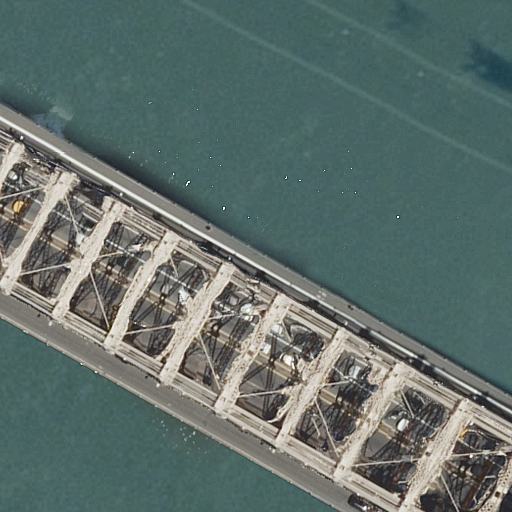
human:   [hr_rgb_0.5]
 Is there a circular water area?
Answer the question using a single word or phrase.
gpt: no

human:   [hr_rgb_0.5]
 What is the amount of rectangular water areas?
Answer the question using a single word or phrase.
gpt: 1

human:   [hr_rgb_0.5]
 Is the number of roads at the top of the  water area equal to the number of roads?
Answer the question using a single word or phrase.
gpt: no

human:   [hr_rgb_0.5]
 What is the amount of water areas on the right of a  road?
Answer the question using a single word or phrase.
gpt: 0

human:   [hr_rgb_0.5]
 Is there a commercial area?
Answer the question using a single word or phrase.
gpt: no

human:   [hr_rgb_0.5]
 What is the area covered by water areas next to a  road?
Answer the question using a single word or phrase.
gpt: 10623m2

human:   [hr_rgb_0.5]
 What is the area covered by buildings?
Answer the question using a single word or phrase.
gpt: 0m2

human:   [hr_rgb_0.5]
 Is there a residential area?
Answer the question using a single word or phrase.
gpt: no

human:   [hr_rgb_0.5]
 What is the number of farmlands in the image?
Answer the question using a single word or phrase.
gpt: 0

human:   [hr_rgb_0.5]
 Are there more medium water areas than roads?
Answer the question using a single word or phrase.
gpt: no

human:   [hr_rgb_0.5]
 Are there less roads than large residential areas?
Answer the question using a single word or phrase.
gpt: no

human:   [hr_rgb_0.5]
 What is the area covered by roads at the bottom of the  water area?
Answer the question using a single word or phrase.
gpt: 0m2

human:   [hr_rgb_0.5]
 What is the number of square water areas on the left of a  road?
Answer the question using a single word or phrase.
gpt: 0

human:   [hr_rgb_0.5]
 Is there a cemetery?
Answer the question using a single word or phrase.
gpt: no

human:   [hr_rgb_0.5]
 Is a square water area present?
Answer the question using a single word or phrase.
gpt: no

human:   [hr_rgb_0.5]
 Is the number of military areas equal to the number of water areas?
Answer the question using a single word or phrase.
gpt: no

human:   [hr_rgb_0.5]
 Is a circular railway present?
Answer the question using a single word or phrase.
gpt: no

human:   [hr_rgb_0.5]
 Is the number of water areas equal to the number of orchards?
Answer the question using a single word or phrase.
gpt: no

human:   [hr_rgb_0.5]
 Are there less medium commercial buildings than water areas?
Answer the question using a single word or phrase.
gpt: yes

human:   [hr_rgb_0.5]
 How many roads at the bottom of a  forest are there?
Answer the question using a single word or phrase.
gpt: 0

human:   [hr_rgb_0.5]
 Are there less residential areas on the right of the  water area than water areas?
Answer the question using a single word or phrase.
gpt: yes

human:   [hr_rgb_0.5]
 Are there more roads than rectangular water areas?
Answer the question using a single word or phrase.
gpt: yes

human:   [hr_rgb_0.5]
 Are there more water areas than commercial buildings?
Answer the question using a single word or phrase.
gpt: yes

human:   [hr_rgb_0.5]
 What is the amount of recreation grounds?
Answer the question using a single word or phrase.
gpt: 0

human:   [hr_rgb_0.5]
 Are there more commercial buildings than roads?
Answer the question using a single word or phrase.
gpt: no

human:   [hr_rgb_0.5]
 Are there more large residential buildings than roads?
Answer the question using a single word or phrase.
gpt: no

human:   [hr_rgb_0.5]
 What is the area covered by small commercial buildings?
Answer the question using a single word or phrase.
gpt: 0m2

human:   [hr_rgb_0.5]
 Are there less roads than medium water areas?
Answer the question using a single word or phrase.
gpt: no

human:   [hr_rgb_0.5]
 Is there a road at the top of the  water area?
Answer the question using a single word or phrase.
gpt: no

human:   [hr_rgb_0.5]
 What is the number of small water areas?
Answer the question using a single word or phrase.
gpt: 0

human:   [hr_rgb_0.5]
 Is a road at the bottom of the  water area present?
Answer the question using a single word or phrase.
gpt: yes

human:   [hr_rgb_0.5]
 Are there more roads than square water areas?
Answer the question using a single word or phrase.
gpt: yes

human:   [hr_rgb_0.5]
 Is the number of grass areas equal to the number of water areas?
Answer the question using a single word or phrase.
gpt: no

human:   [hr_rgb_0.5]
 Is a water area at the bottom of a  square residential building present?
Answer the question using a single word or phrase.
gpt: no

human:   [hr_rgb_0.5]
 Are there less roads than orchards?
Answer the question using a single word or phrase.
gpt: no

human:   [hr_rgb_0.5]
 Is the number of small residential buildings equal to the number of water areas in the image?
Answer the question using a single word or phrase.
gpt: no